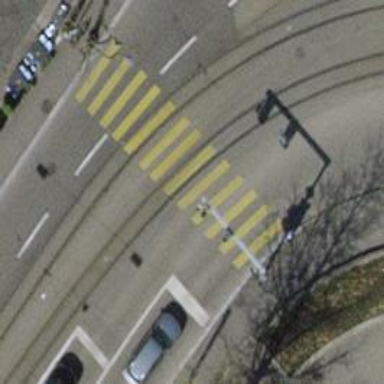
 there are traffic signals and zebra crossing."